Question: I try to build a single-page React.js app with a sidebar. Here is the desired effect:

Imagine that the main page (area with text 'settings as sidebar') has a button. When you click on the button, a sidebar displays a list of items. When you click on the item a view with details slides over the list view. Imagine that the right sidebar works like an iphone settings menu. Each actions changes the URL (react-router).
Is there anyone that could help with a working example? It is also a question on how to organize this kind of app when using React.
Manuel Bitto wrote a good example and it works except the URL-changing. I would like to se an example using the 'react-router' because the sidebar holds heavy content and the URL must change when you open the sidebar and when you go deeper.
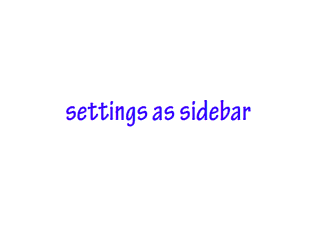
Answer: Here is a basic example where to start, please note that it's the very first time I try to use React so it could be improved a lot:
'''
<script type="text/jsx">
var CloseMenuButton = React.createClass({
render: function() {
return <button onClick={this.props.onClick}>{this.props.children}</button>;
}
});
var MenuItem = React.createClass({
render: function() {
return <div onClick={this.props.onClick} className="menu-item">{this.props.children}</div>;
}
});
var Menu = React.createClass({
getInitialState: function() {
return {
visible: false
};
},
show: function() {
this.setState({ visible: true });
},
hide: function() {
this.setState({ visible: false });
},
render: function() {
return <div className="menu">
<div className={(this.state.visible ? "visible" : "") + " right " + this.props.type}>
<CloseMenuButton onClick={this.hide}>Close</CloseMenuButton>
{this.props.children}
</div>
</div>;
}
});
var App = React.createClass({
showMenu: function() {
this.refs.menu.show();
},
showDeeperMenu: function() {
this.refs.deeperMenu.show();
},
render: function() {
return <div>
<h1>React JS Sliding Menu</h1>
<button onClick={this.showMenu}>Show Menu!</button>
<Menu ref="menu" alignment="right" type="main-menu">
<MenuItem onClick={this.showDeeperMenu}>Option 1</MenuItem>
<MenuItem onClick={this.showDeeperMenu}>Option 2</MenuItem>
<MenuItem onClick={this.showDeeperMenu}>Option 3</MenuItem>
</Menu>
<Menu ref="deeperMenu" alignment="right" type="deeper-menu">
<MenuItem>Deep option 1</MenuItem>
<MenuItem>Deep option 2</MenuItem>
<MenuItem>Deep option 3</MenuItem>
</Menu>
</div>;
}
});
React.render(<App />, document.body);
</script>
'''
Plunker: <URL>
References:
- <URL>